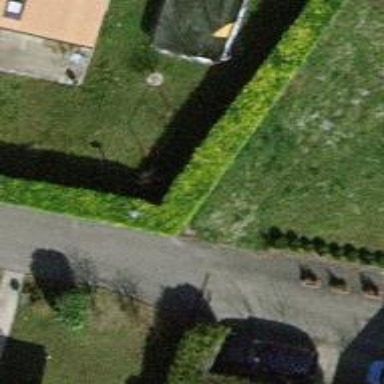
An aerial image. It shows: Hedge barrier.